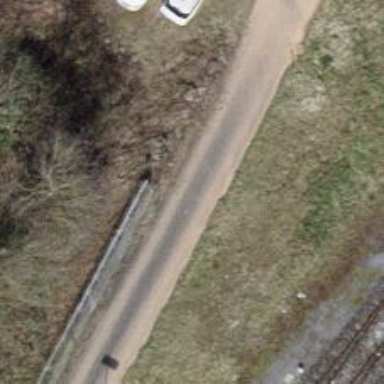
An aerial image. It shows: Gravel service road.